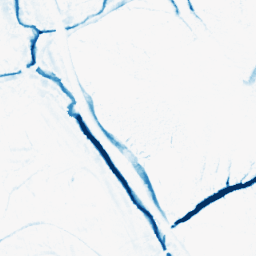
Category: morphological
Decomposition family: morphological_ellipse
Decomposition parameters: operation: closing
width: 10
height: 10
Upsampling method: bilinear
Upsampling parameters: scale: 4
Upsampling scale: 4